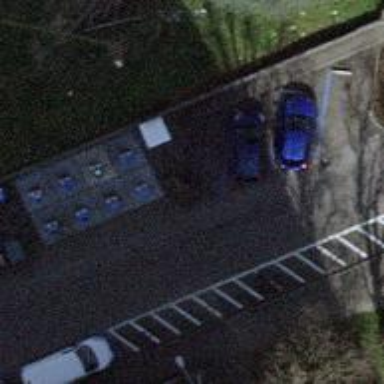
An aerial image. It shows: Area designated for bicycle parking.